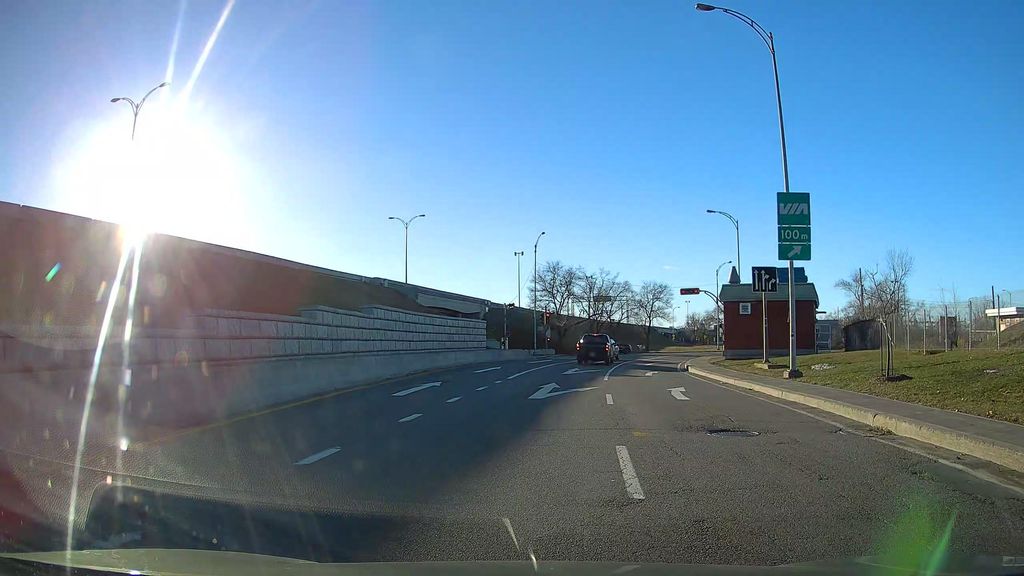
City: montreal